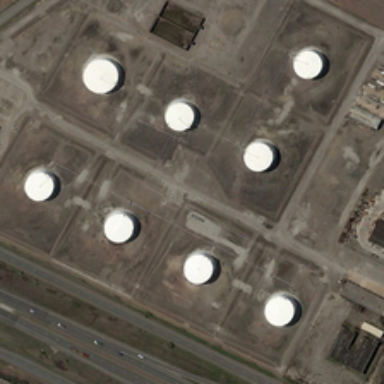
Some storage tanks are near several parallel roads with cars .